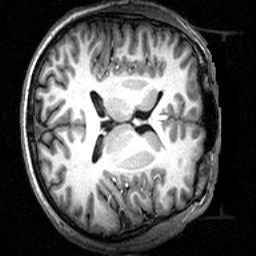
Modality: T1w
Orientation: axial
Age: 37
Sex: male